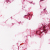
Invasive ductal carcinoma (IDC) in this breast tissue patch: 0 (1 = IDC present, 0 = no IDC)